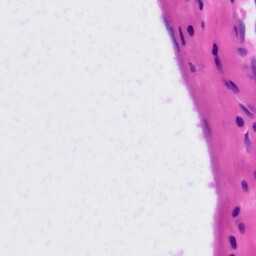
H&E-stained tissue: Tonsil